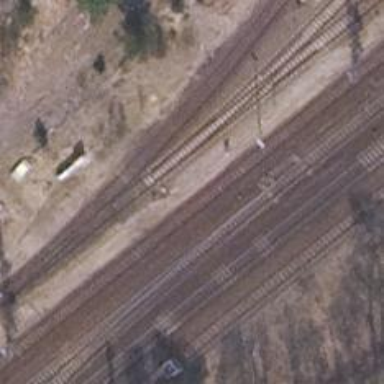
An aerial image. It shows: Railway siding for service.